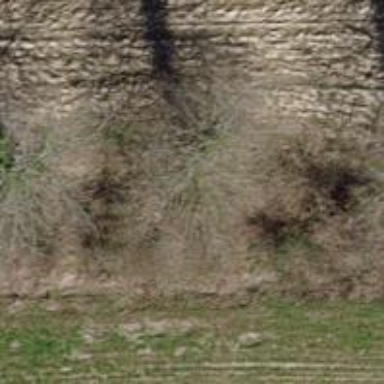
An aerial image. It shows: Deciduous tree with broadleaved leaves.